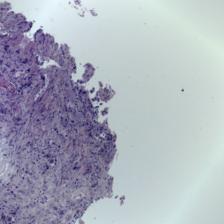
Diagnosis: OSCC